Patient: sex F, age 57
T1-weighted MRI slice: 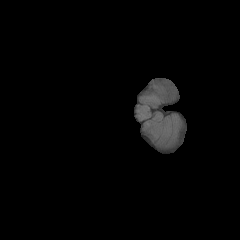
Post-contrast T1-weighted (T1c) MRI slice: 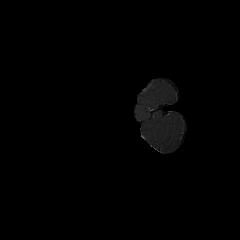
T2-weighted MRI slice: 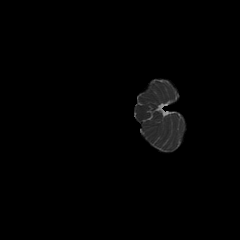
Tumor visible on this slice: no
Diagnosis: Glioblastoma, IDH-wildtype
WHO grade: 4